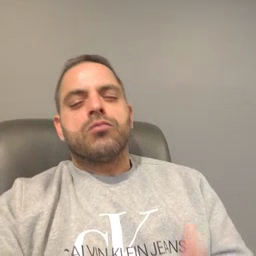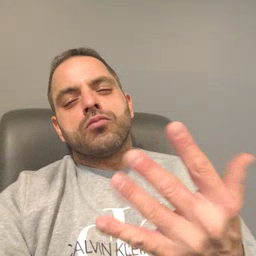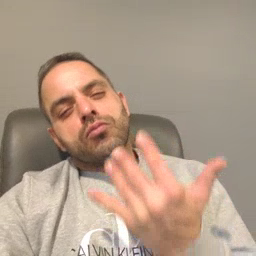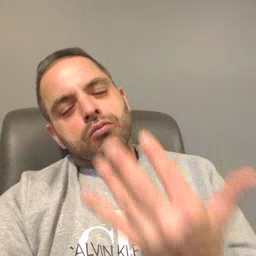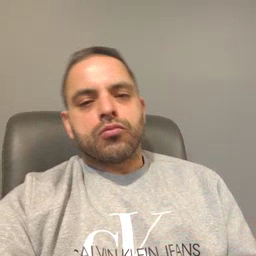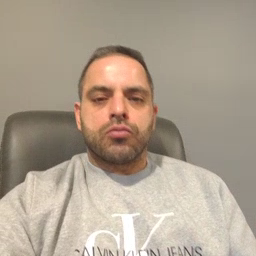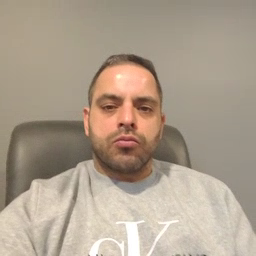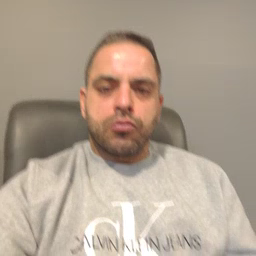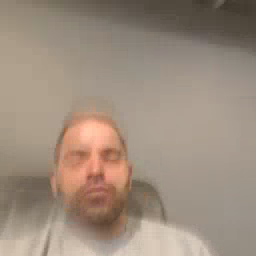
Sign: wait